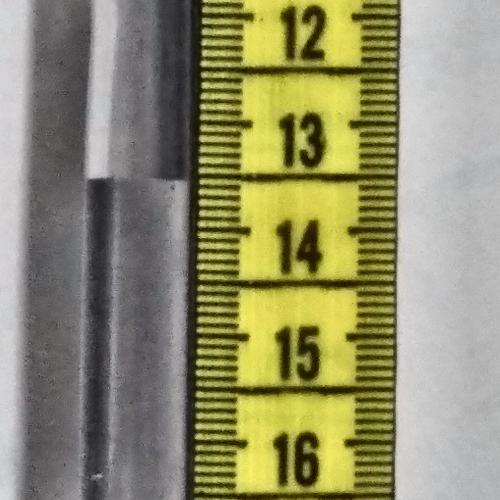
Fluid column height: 13.6 cm